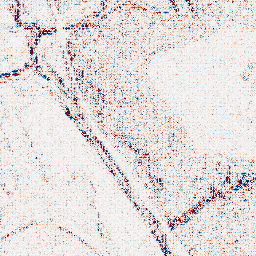
Category: wavelet
Decomposition family: wavelet_reverse_biorthogonal
Decomposition parameters: wavelet: rbio2.4
level: 1
Upsampling method: sinc_blackman
Upsampling parameters: scale: 8
kernel_size: 16
Upsampling scale: 8